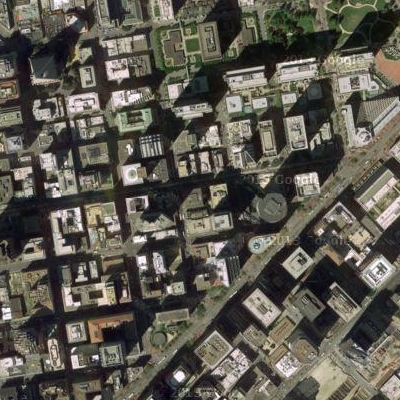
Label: cIndustry